【题型】解答题　【知识点】解析几何　【难度】easy
在 \(\triangle ABC\) 中，顶点 \(A\) 的坐标为 \((3,3)\)，\(\angle C\) 的平分线所在直线的方程为 \(l_1:\ 2x - y + 1 = 0\)，且边 \(AC\) 上的中线所在直线的方程为 \(l_2:\ 5x + y - 6 = 0\).

\vspace{1em}

(1) 求点 \(C\) 的坐标;

(2) 求边 \(BC\) 所在直线的一般式方程.

\vspace{1em}
【解答】

\textbf{【答案】}
(1) \(\boldsymbol{(-1,-1)}\);
(2) \(\boldsymbol{7x - y + 6 = 0}\).

\vspace{1em}

\textbf{【知识点】}
直线的点斜式方程及辨析、直线方程的实际应用、求直线交点坐标、求点关于直线的对称点

\vspace{1em}

\textbf{【详解】}
(1) 设点 \(C\) 的坐标为 \((a,b)\)，

由已知点 \((a,b)\) 在直线 \(2x - y + 1 = 0\) 上，所以
\[
2a - b + 1 = 0,
\]

又线段 \(AC\) 的中点为 \(\left(\dfrac{a+3}{2}, \dfrac{b+3}{2}\right)\)，

点 \(\left(\dfrac{a+3}{2}, \dfrac{b+3}{2}\right)\) 在直线 \(5x + y - 6 = 0\) 上，所以
\[
5 \cdot \dfrac{a+3}{2} + \dfrac{b+3}{2} - 6 = 0,
\]

解得 \(a = -1,\ b = -1\)，

所以点 \(C\) 的坐标为 \((-1,-1)\).

\vspace{1em}

(2) 由已知点 \(A(3,3)\) 关于直线 \(2x - y + 1 = 0\) 的对称点 \(D(m,n)\) 在直线 \(BC\) 上，

所以
\[
\begin{cases}
2 \times \dfrac{m+3}{2} - \dfrac{n+3}{2} + 1 = 0 \\
\dfrac{n-3}{m-3} \times 2 = -1
\end{cases},
\]
解得 \(m = -\dfrac{1}{5},\ n = \dfrac{23}{5}\)，

所以点 \(D\) 的坐标为 \(\left(-\dfrac{1}{5}, \dfrac{23}{5}\right)\)，

所以直线 \(BC\) 的斜率为
\[
k = \dfrac{\dfrac{23}{5} - (-1)}{-\dfrac{1}{5} - (-1)} = 7,
\]

所以直线 \(BC\) 的方程为 \(y + 1 = 7(x + 1)\)，即 \(7x - y + 6 = 0\).

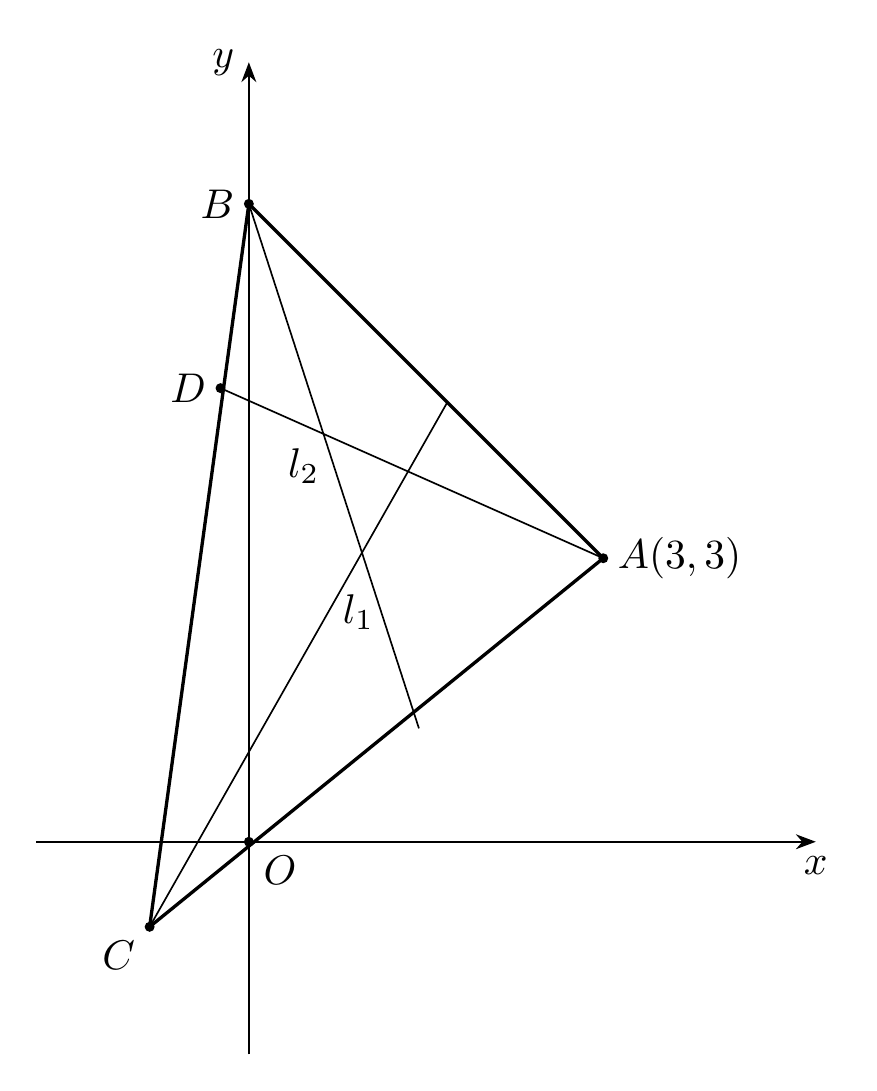